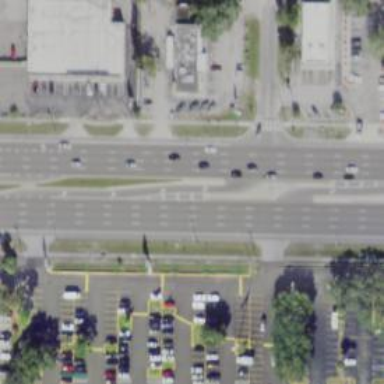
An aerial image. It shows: Asphalt road with primary link designation.